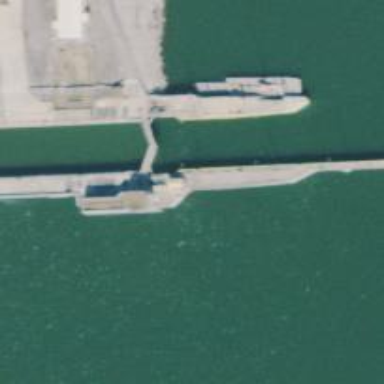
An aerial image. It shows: Lock gate along waterway.